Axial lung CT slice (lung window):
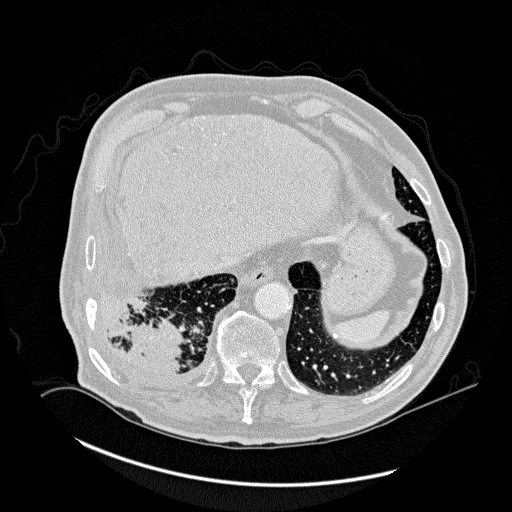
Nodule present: no